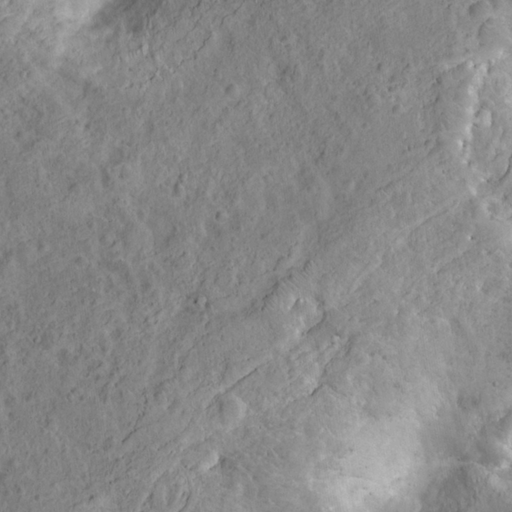
Classes present: Background, Cone